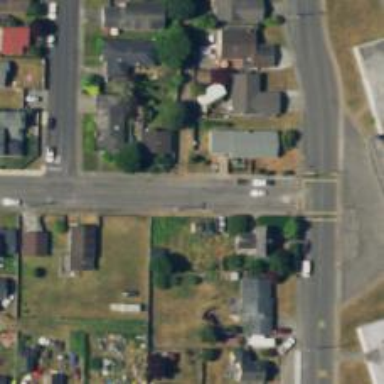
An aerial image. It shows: Alleyway designated as service road.